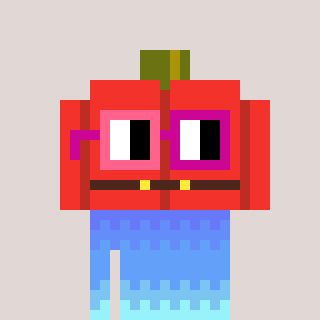
a pixel art character with square pink and red glasses, a pumpkin-shaped head and a darkpink-colored body on a warm background